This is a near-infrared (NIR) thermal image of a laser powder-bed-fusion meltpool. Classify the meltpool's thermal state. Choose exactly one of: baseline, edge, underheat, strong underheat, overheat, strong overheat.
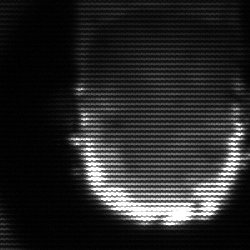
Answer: baseline